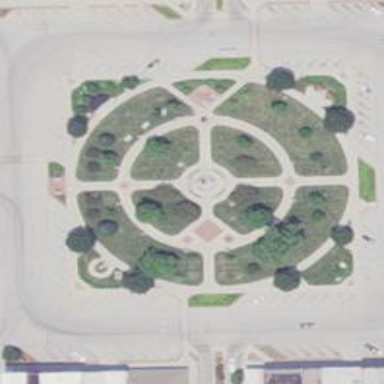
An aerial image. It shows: Park located in historic district.